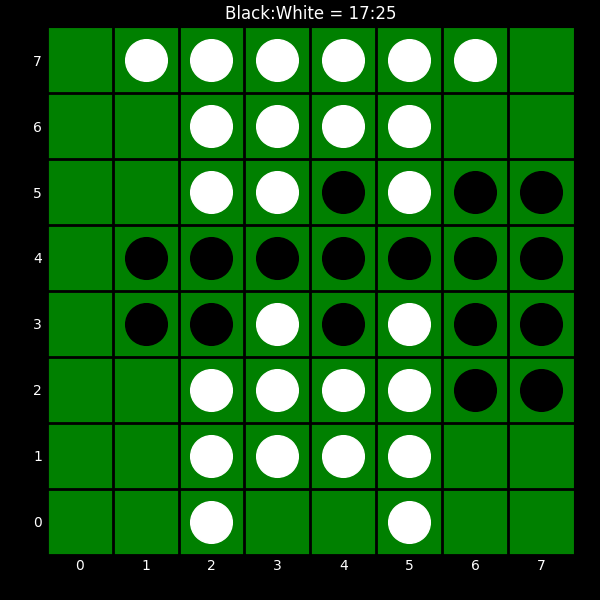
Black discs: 17
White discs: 25